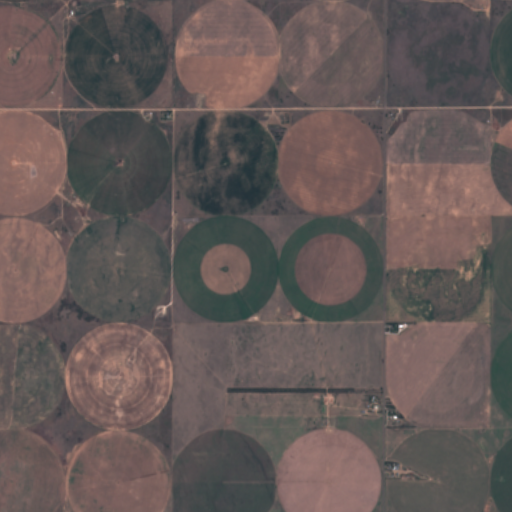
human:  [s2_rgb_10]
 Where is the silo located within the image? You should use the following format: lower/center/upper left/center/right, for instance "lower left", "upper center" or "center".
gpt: The silo is located in the lower right of the image.
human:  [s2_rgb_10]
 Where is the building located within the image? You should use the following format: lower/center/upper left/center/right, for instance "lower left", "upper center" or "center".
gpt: The building is located in the lower right of the image.
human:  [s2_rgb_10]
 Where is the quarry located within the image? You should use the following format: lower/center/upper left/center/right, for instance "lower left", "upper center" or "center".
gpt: There is no quarry in the image.